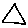
Label: triangle